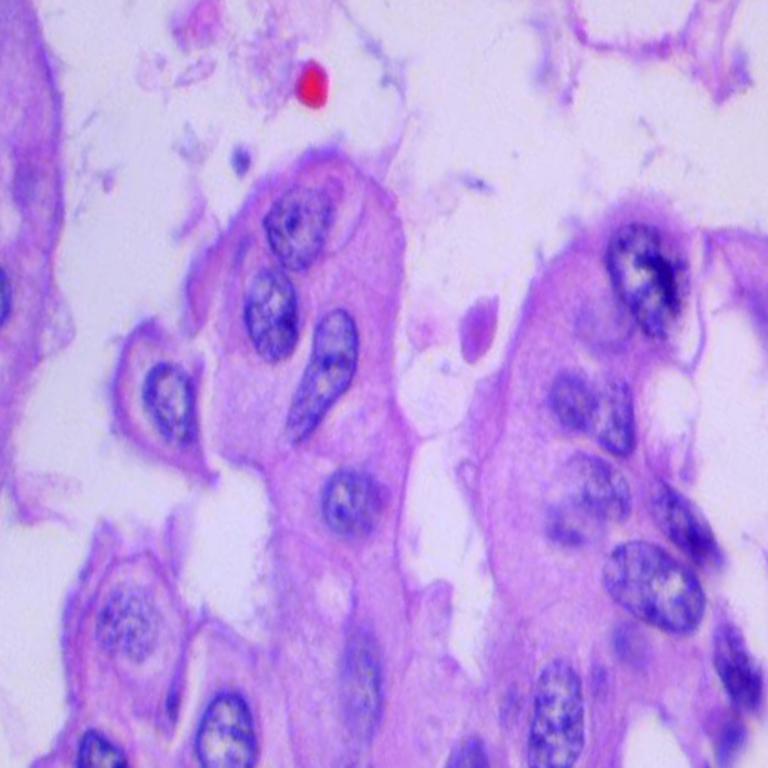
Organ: lung
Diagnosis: adenocarcinomas